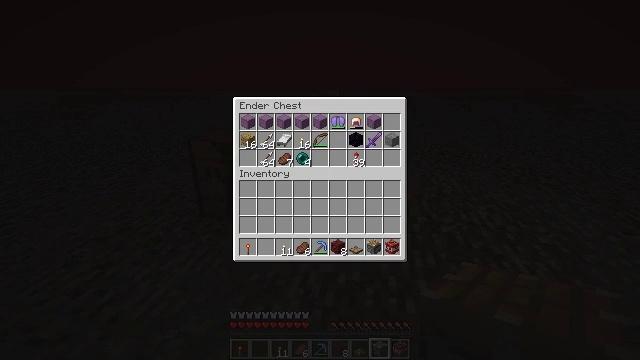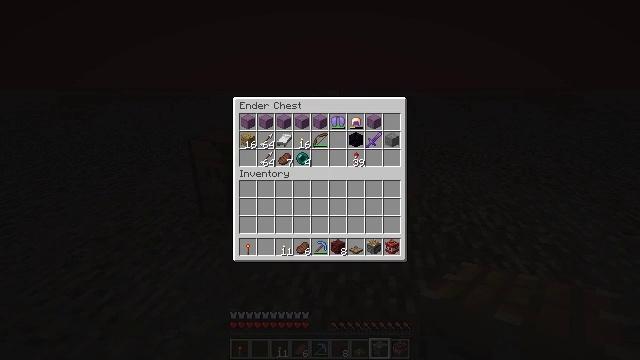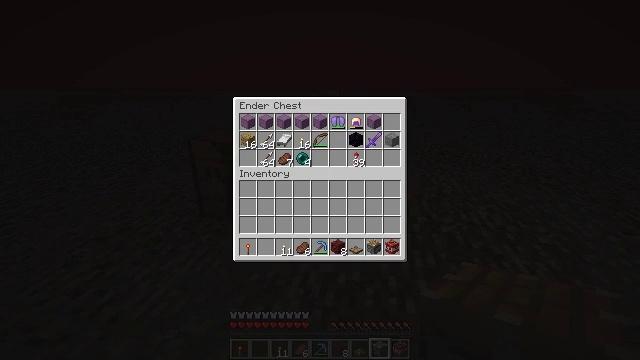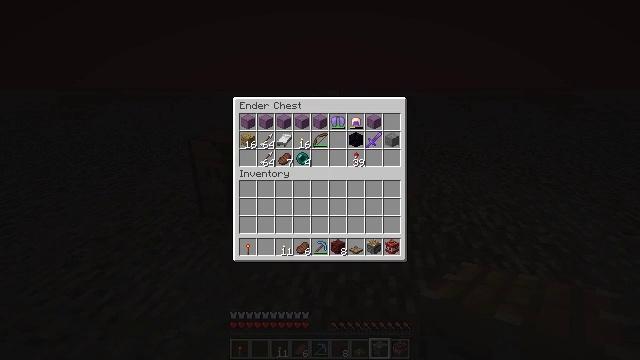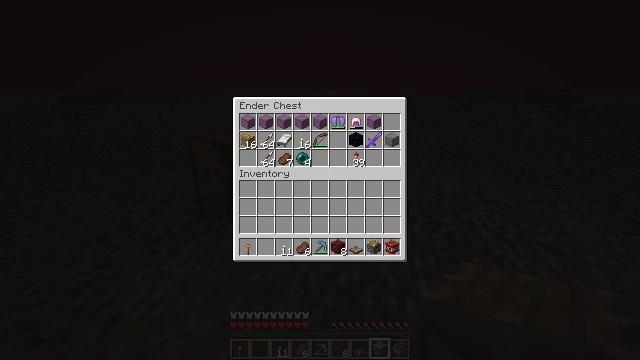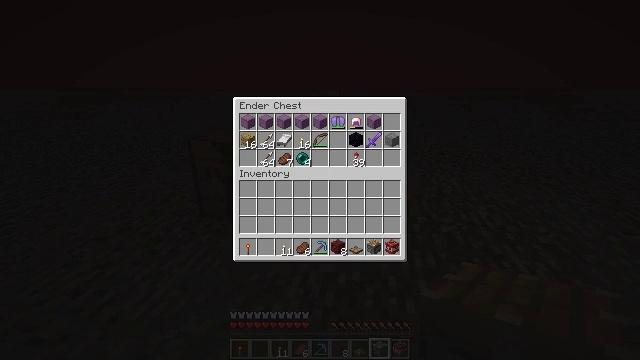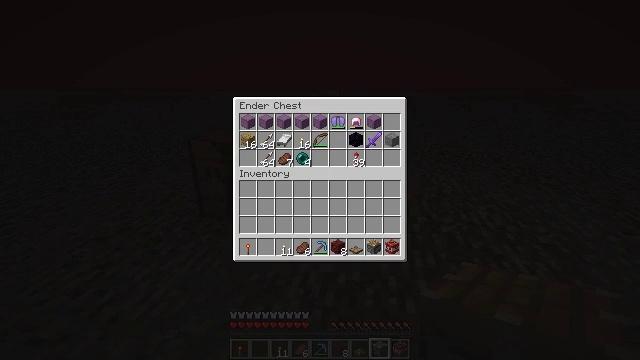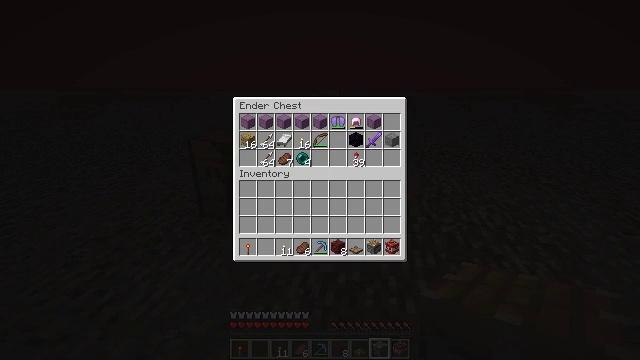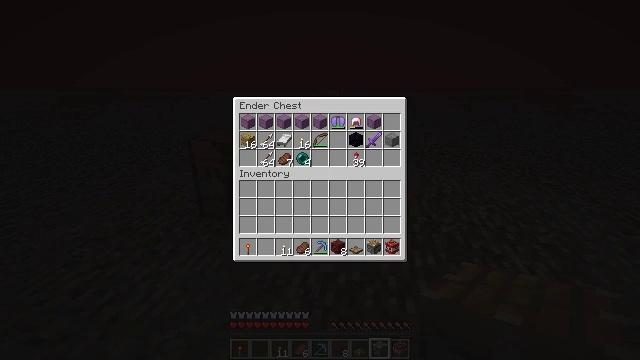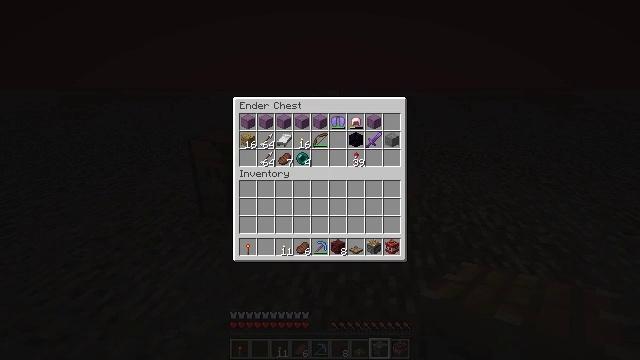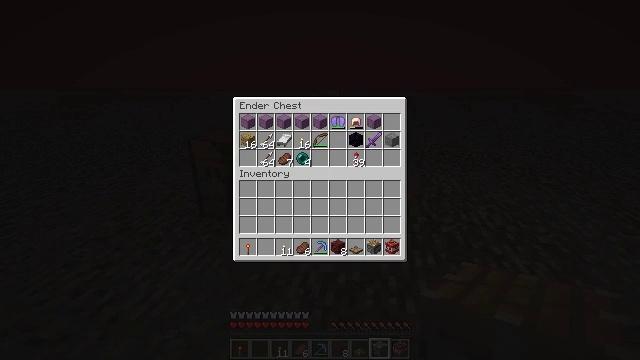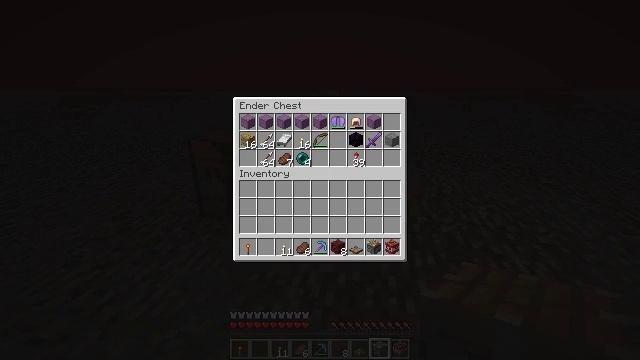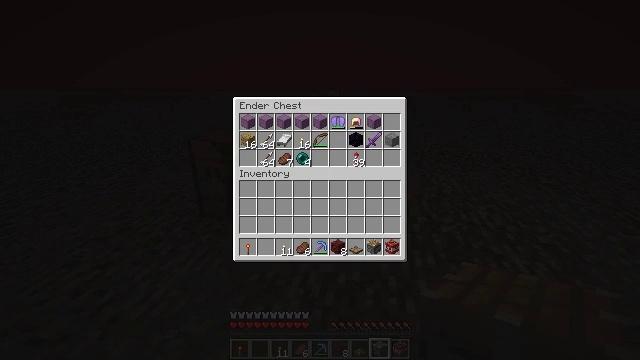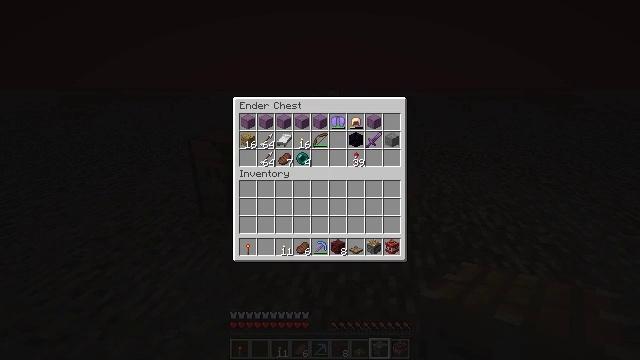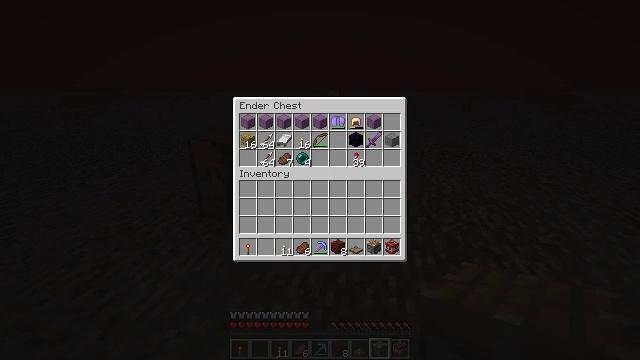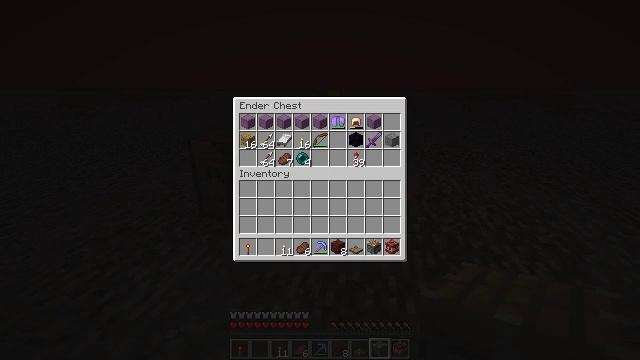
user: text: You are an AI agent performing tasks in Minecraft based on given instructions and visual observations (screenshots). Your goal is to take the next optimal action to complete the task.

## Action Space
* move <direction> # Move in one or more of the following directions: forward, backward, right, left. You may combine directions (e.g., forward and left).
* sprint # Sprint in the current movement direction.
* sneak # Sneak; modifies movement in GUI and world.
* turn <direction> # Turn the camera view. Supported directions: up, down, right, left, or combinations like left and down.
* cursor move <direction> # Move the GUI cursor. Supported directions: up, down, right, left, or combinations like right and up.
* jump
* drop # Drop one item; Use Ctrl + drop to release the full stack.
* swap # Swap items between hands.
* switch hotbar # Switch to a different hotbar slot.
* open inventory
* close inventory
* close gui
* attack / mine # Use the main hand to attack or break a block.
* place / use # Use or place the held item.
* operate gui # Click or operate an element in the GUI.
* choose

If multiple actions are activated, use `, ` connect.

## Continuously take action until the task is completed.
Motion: motion action
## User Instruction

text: Mine block lever.
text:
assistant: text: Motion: no_op
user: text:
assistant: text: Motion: no_op
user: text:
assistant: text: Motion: no_op
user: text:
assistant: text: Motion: no_op
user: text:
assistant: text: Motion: no_op
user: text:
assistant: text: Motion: no_op
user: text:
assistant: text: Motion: no_op
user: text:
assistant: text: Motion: no_op
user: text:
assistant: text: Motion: no_op
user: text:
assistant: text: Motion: no_op
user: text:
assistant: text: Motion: no_op
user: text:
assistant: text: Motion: no_op
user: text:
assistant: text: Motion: no_op
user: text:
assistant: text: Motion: no_op
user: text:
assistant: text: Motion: no_op
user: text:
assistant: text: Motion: no_op
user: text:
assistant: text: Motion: no_op
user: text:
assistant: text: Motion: no_op
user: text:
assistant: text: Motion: no_op
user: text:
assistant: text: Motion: no_op
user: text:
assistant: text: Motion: no_op
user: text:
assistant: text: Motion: no_op
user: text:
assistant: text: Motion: no_op
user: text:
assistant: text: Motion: no_op
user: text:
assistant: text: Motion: no_op
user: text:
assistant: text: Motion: no_op
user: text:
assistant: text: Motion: cursor move up
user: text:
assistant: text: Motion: cursor move up
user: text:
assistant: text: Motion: cursor move up
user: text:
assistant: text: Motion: no_op